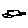
Label: car